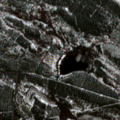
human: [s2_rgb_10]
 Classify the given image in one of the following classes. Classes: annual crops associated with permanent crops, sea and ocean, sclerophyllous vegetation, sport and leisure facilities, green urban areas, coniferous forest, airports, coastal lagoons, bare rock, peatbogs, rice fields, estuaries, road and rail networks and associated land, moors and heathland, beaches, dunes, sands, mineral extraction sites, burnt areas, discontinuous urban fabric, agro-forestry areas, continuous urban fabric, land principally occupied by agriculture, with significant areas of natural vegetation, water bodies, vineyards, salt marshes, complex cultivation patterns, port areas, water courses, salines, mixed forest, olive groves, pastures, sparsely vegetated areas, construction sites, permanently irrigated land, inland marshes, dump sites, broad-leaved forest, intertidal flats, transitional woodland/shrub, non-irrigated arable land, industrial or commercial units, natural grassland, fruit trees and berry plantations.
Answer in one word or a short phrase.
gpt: coniferous forest, transitional woodland/shrub, water bodies